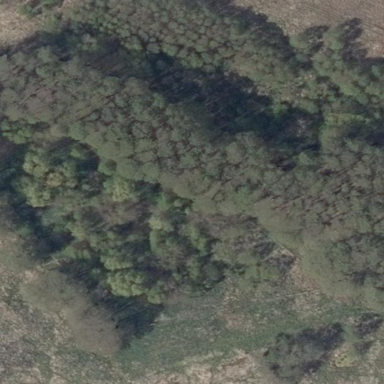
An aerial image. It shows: Deciduous forest dominated by broadleaved trees.